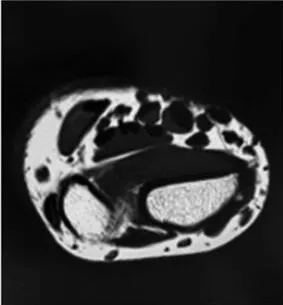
MRI image of a wrist Schwannoma mimicking an intraneural ganglion cyst. A well-defined ovoid structure lateral to the extensor carpi radialis tendon, measuring 6 x 5 mm and communicating with the underlying joint space. Transverse view.
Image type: radiology (mri)